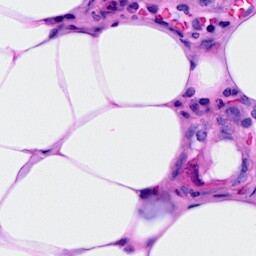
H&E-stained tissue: Breast